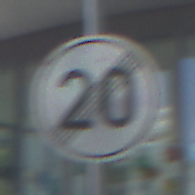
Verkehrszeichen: EndeGeschwindigkeit20
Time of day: MorningAfternoon
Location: Outdoor (Urban)
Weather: PartlyCloudy
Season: NotSpecified
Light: Natural